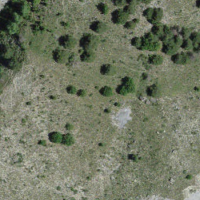
EUNIS habitat code: 48
Species observed at this site:
Falco tinnunculus